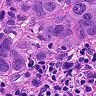
Metastatic tissue present: yes